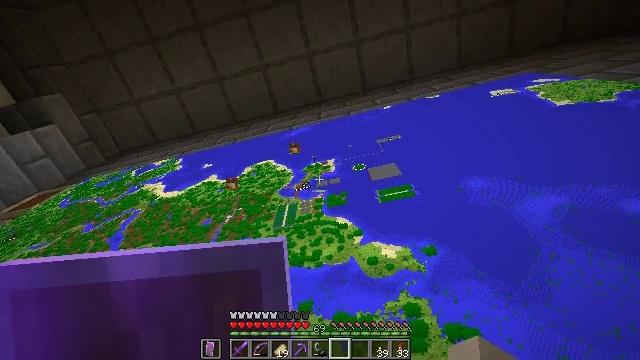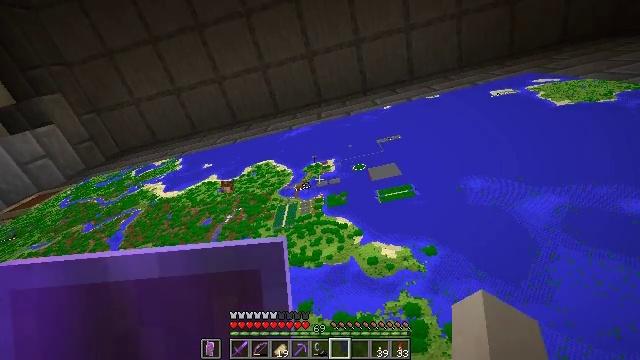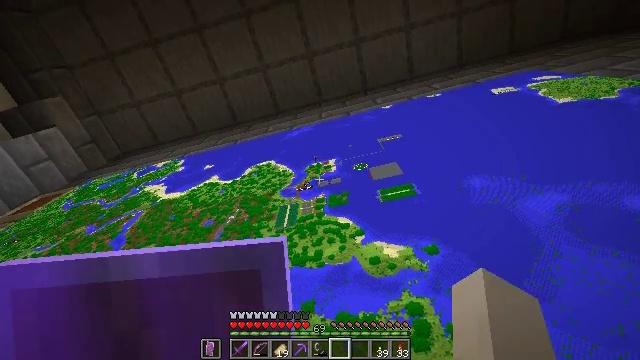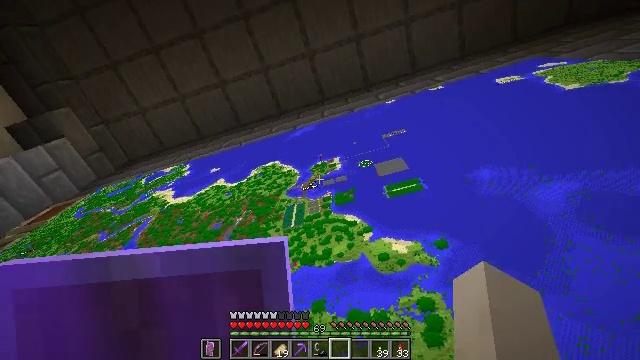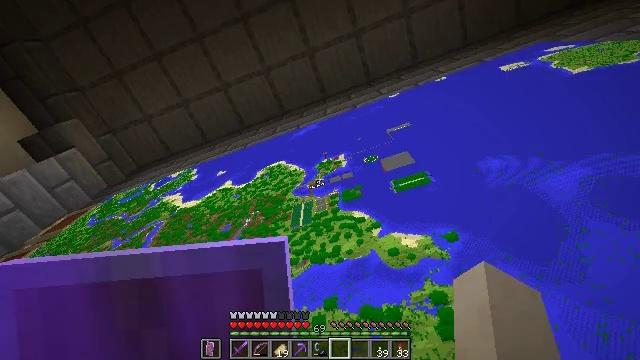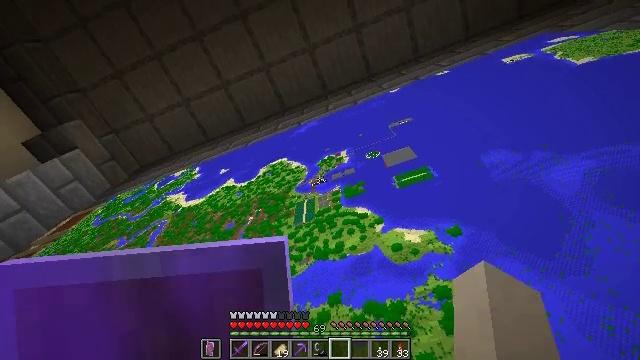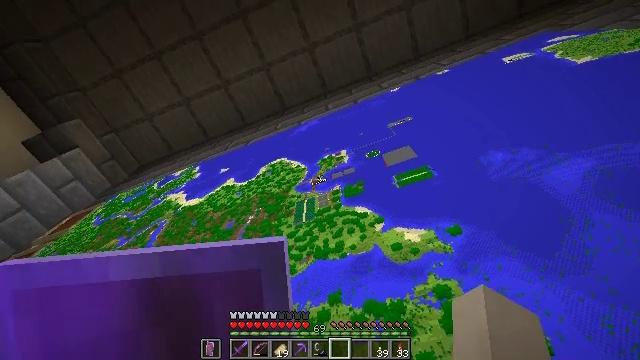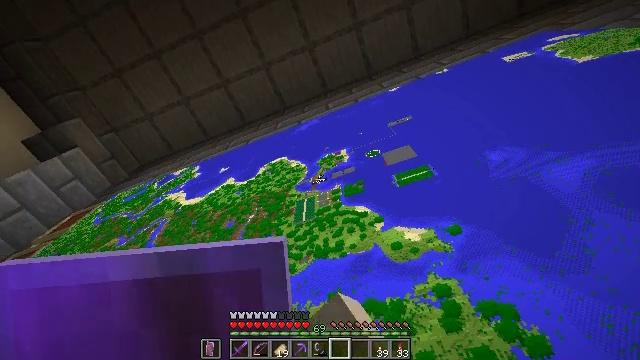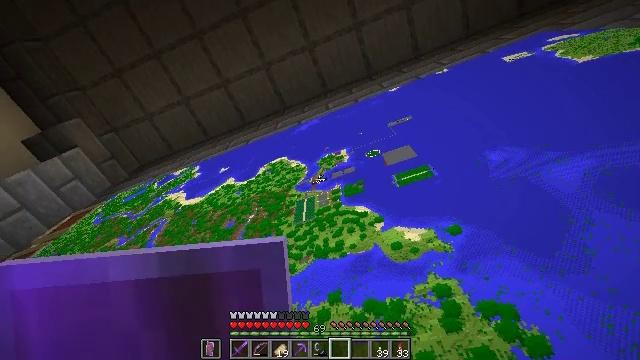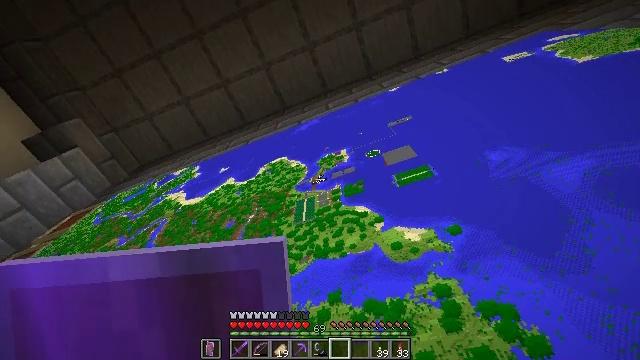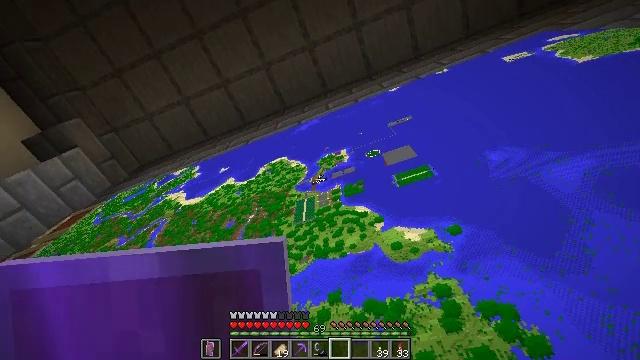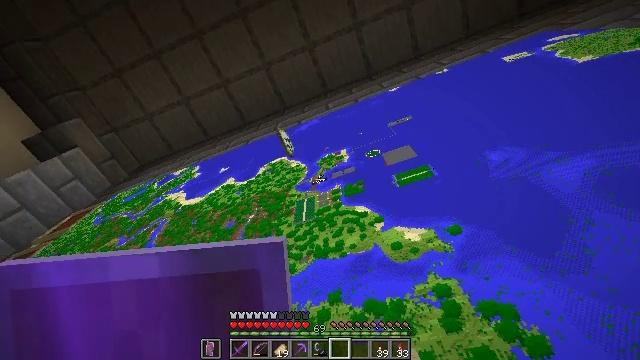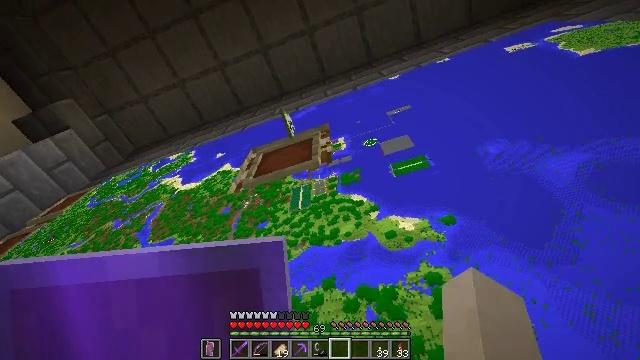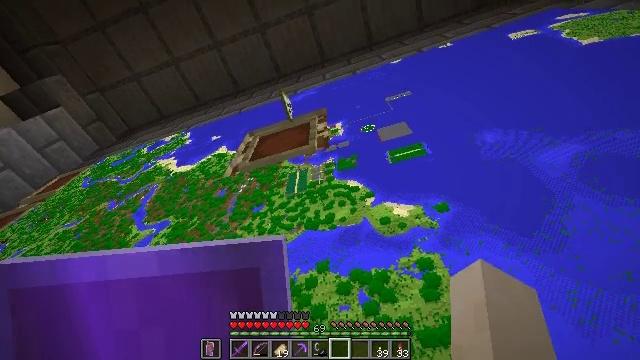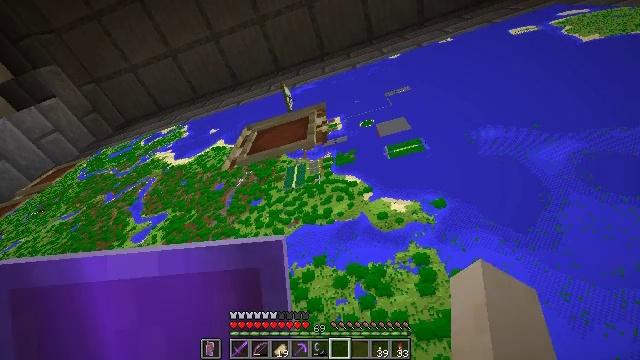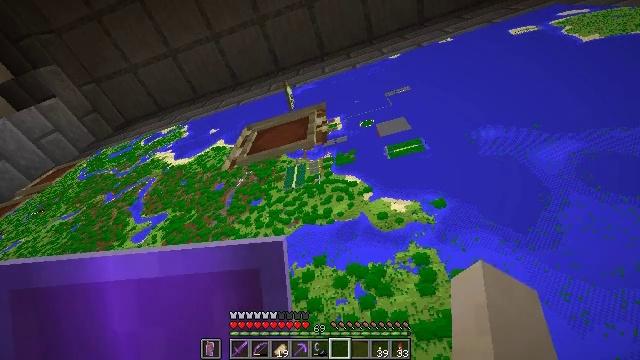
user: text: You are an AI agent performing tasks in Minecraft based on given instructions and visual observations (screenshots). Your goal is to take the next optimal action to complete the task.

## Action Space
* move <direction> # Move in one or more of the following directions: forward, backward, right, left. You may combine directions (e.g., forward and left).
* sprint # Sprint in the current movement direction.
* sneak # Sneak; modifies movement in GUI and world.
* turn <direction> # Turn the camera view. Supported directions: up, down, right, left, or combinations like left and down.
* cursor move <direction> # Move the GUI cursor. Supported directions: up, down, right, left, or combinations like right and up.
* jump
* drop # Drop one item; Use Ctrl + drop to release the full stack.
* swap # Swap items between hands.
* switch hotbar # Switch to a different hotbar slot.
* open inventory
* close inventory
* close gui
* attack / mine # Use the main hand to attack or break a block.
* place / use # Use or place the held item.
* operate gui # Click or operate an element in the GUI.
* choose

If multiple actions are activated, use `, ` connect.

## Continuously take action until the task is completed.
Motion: motion action
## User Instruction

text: Gather glowstone for crafting.
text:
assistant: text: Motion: no_op
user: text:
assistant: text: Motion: no_op
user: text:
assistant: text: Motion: turn left
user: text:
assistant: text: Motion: turn left
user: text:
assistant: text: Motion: turn left
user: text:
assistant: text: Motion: attack / mine
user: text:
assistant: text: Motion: attack / mine
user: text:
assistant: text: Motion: attack / mine
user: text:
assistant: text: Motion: no_op
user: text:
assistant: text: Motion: no_op
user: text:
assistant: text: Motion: no_op
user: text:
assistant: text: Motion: turn right and down
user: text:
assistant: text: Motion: turn right and down
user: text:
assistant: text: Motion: turn down
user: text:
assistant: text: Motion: no_op
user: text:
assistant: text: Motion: attack / mine
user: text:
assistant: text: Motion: attack / mine
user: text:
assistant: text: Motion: attack / mine
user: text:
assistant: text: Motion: no_op
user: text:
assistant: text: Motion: no_op
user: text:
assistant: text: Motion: no_op
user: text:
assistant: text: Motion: no_op
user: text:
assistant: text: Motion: no_op
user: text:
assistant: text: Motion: no_op
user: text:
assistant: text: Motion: no_op
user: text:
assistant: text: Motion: no_op
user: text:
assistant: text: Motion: no_op
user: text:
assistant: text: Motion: no_op
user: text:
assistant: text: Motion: no_op
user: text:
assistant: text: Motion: no_op